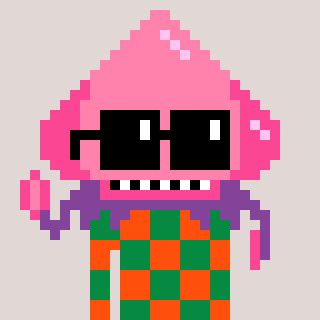
a pixel art character with square black sunglasses, a squid-shaped head and a orange-colored body on a warm background